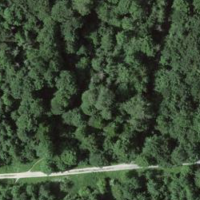
EUNIS habitat code: 43
Species observed at this site:
Fagus sylvatica
Acer pseudoplatanus